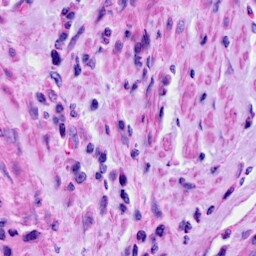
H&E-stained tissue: Cervix